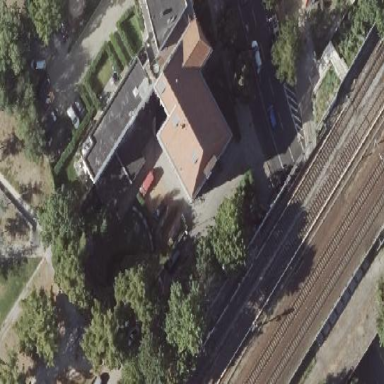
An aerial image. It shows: Community centre.